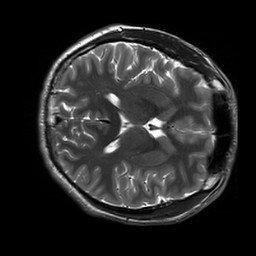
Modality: T2w
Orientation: axial
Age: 27
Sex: male
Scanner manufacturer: siemens
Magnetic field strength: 3 T
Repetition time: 8.53 s
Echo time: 0.091 s